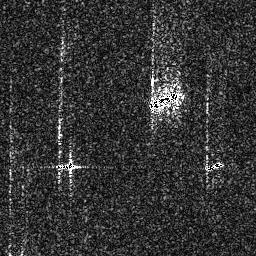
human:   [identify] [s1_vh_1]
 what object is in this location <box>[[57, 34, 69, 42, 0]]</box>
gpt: <ref>1 medium ship at the center</ref>